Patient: sex M, age 42
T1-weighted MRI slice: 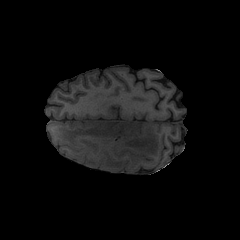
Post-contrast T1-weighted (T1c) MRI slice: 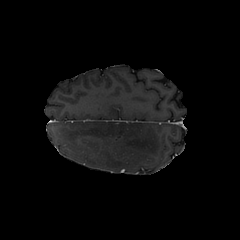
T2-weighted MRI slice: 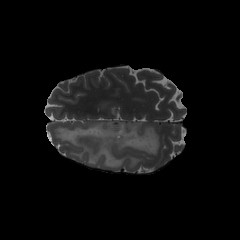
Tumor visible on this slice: yes
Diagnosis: Astrocytoma, IDH-mutant
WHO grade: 3